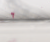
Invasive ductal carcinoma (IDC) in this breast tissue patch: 0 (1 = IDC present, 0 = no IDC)